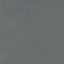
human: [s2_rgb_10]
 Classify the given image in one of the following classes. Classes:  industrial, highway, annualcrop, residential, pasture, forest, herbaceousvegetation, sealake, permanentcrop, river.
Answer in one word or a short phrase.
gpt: SeaLake